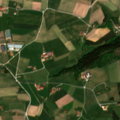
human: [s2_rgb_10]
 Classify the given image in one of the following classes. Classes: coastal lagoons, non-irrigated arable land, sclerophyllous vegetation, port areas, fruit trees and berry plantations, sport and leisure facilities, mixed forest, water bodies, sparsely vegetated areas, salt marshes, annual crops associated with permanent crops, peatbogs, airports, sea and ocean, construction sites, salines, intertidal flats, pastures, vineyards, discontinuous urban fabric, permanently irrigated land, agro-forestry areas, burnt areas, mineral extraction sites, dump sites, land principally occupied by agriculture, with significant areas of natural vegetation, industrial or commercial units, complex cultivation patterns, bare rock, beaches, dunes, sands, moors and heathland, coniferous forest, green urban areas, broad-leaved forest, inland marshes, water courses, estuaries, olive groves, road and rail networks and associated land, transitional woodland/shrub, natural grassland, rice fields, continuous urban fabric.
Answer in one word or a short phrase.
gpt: non-irrigated arable land, complex cultivation patterns, coniferous forest